Question: I have a server-client application that is using a datagram socket to exchange messages. I have initially set the buffer size to be 1024 bytes because I dont know the length of the messages. When I send something that is shorter than 1024 bytes I get the rest of my string displayed as some weird characters (null characters or I am not sure how they are called).
Here is a screen:

Client code:
'byte[] buf = ("This is another packet.
").getBytes(); DatagramPacket packet = new DatagramPacket(buf, buf.length, inetAddress, serverport); socket.send(packet)'
Server code:
'byte[] buf = new byte[1024]; DatagramPacket packet = new DatagramPacket(buf, buf.length); socket.receive(packet);'
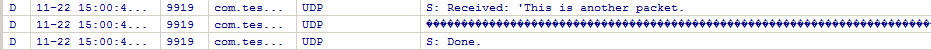
Answer: Ok so I came up with a solution that worked for me:
'''
public String getRidOfAnnoyingChar(DatagramPacket packet){
String result = new String(packet.getData());
char[] annoyingchar = new char[1];
char[] charresult = result.toCharArray();
result = "";
for(int i=0;i<charresult.length;i++){
if(charresult[i]==annoyingchar[0]){
break;
}
result+=charresult[i];
}
return result;
}
'''
There exists a better solution using 'ByteArrayOutputStream' which can be found here: <URL>